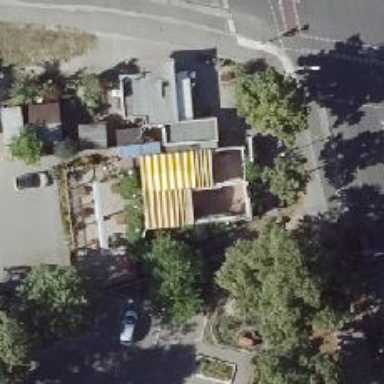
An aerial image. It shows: Restaurant with beer garden.